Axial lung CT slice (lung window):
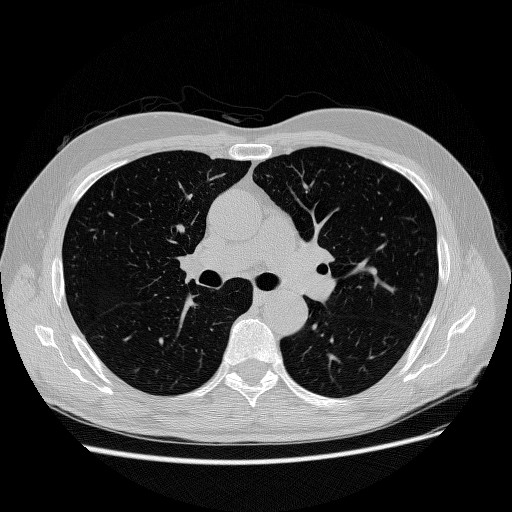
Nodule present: no